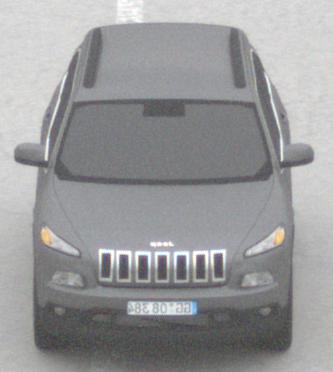
Make: Jeep
Model: Cherokee 3.2 V6 Pentastar
Detailed model: Cherokee (KL)
Model produced from: 2014/07
Model produced until: 2015/07
Doors: 5
Color: gray
Road condition: dry road
Daytime: midday
Contrast: low contrast